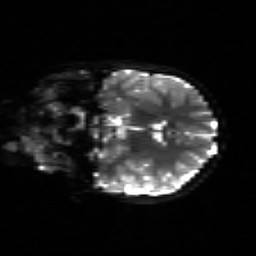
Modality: sbref
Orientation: coronal
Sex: female
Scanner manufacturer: siemens
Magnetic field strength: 3 T
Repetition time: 5 s
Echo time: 0.071 s